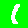
Digit: 1